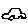
Label: car